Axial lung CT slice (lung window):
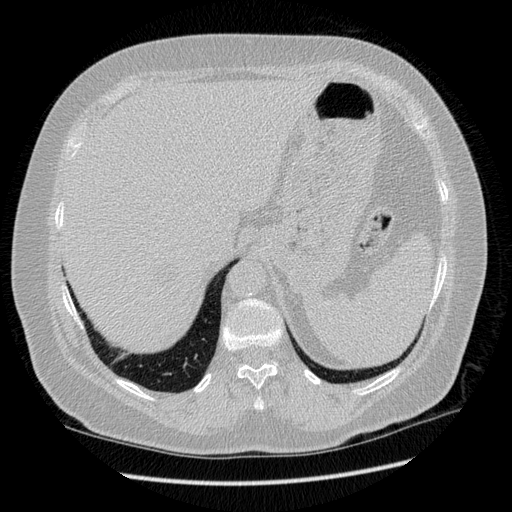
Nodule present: no